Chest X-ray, PA view. Patient: 19 years old, sex F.
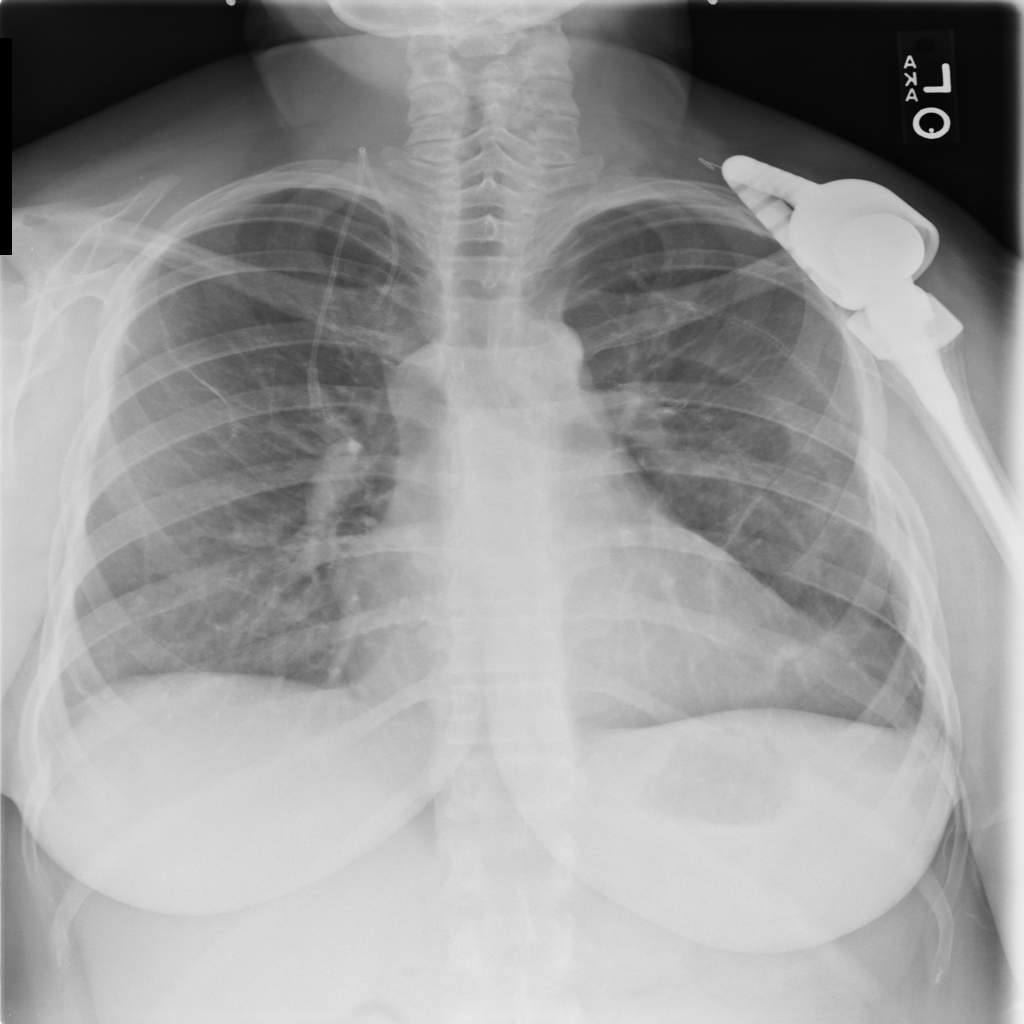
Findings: Pleural_Thickening